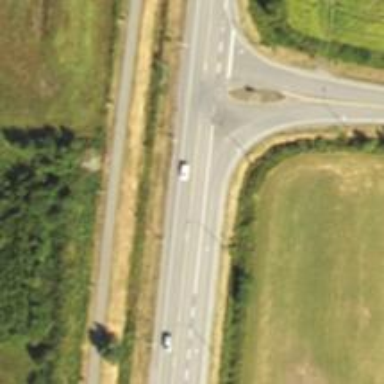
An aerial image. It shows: Trunk link highway.